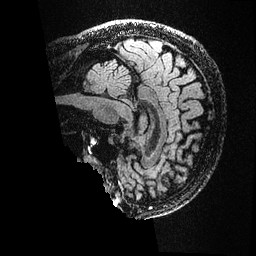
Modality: FLAIR
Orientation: sagittal
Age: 47
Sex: male
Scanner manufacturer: ge
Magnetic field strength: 3 T
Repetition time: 4.802 s
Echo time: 0.1172 s